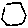
Label: hexagon